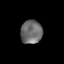
Tissue: prostate
Cell type: Epithelial cells
Senescence score: 0.3009
Nuclear area (px): 493
Mean DAPI intensity: 109.079